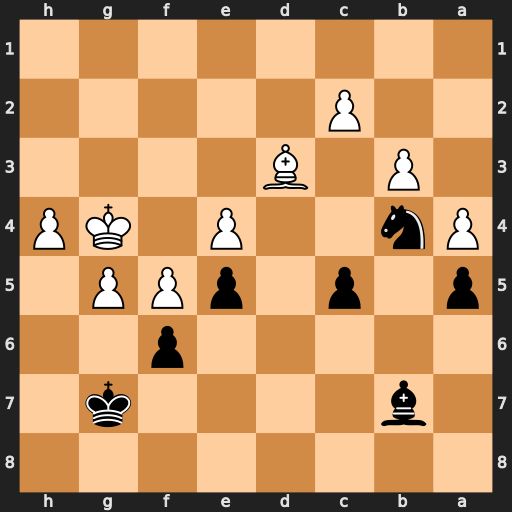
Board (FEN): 8/1b4k1/5p2/p1p1pPP1/Pn2P1KP/1P1B4/2P5/8
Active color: b
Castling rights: -
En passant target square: -
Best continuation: Nxd3 cxd3 Ba6